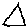
Label: triangle